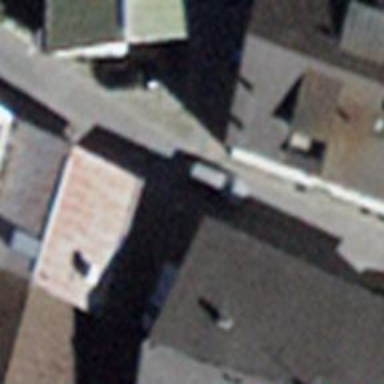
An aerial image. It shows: Residential road with cobblestone surface.